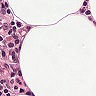
Metastatic tissue present: no